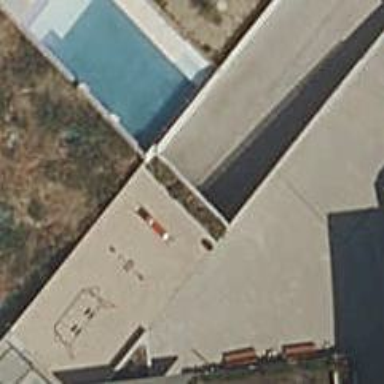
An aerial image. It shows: Retaining wall.